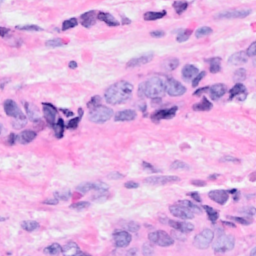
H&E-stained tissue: Breast